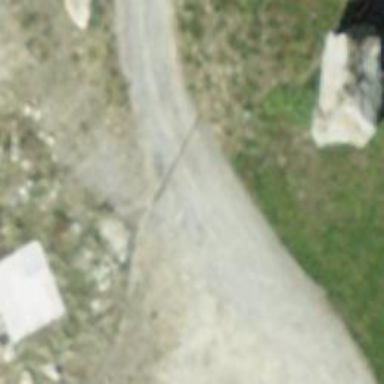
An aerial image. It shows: Dirt track road with grade2 tracktype.